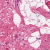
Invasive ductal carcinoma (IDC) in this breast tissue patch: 0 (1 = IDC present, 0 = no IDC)